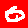
Digit: 0